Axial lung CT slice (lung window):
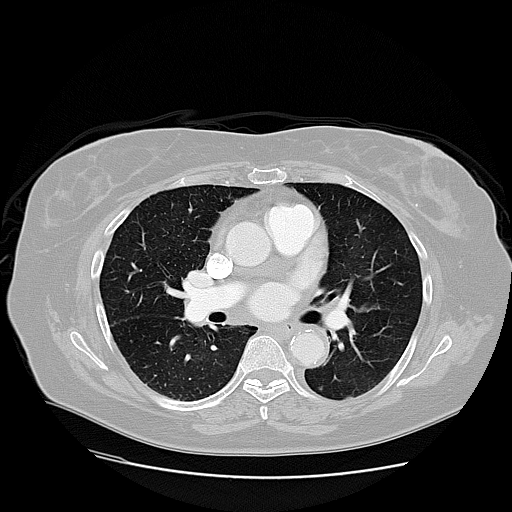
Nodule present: no